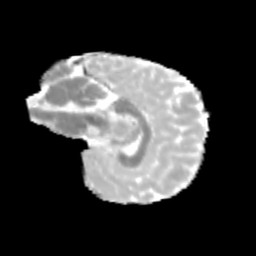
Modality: MD
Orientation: sagittal
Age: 9
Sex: female
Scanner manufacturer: siemens
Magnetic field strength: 3 T
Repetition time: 3.8 s
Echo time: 0.07 s